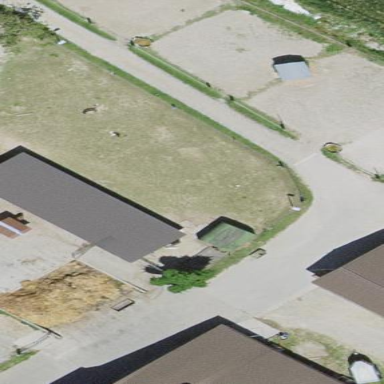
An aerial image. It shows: Rural barn.